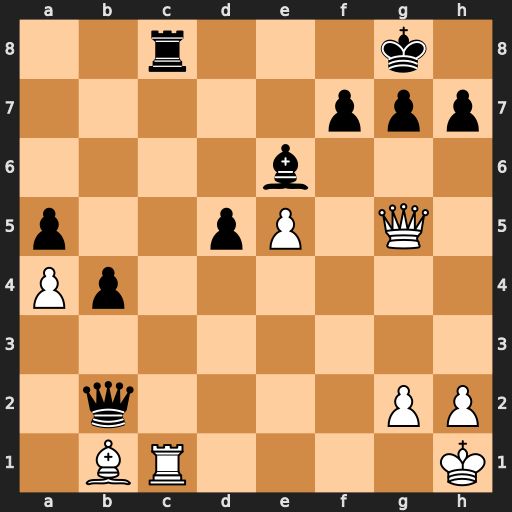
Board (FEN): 2r3k1/5ppp/4b3/p2pP1Q1/Pp6/8/1q4PP/1BR4K
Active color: w
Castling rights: -
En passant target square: -
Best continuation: Rxc8+ Bxc8 Qd8#